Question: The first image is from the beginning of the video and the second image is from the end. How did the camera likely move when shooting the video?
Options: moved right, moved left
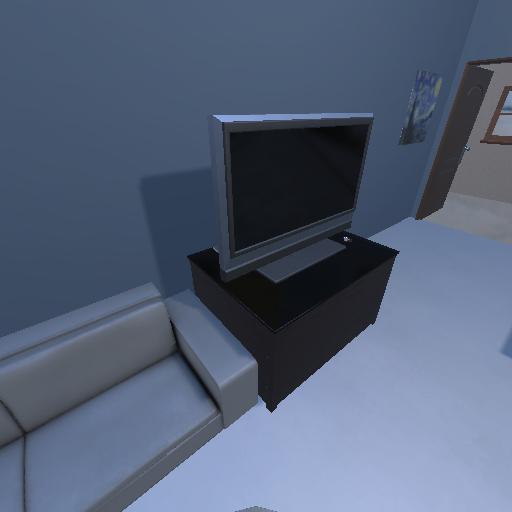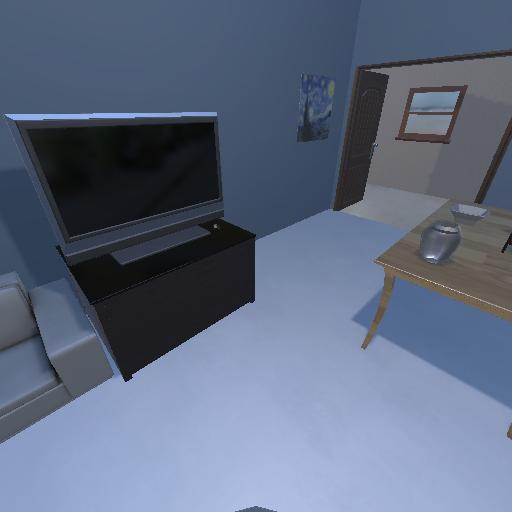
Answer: moved right